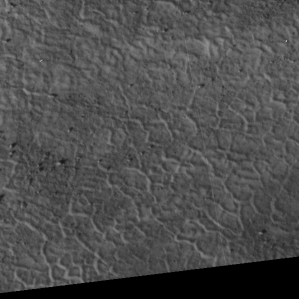
Label: non_frost